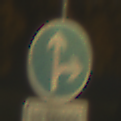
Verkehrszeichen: VorgeschriebeneFahrtrichtungGeradeausOderRechts
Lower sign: SonstigeFahrzeugePersonengruppenFrei2
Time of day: SunriseSunset
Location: Outdoor (Nature)
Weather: Clear
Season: NotSpecified
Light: Natural